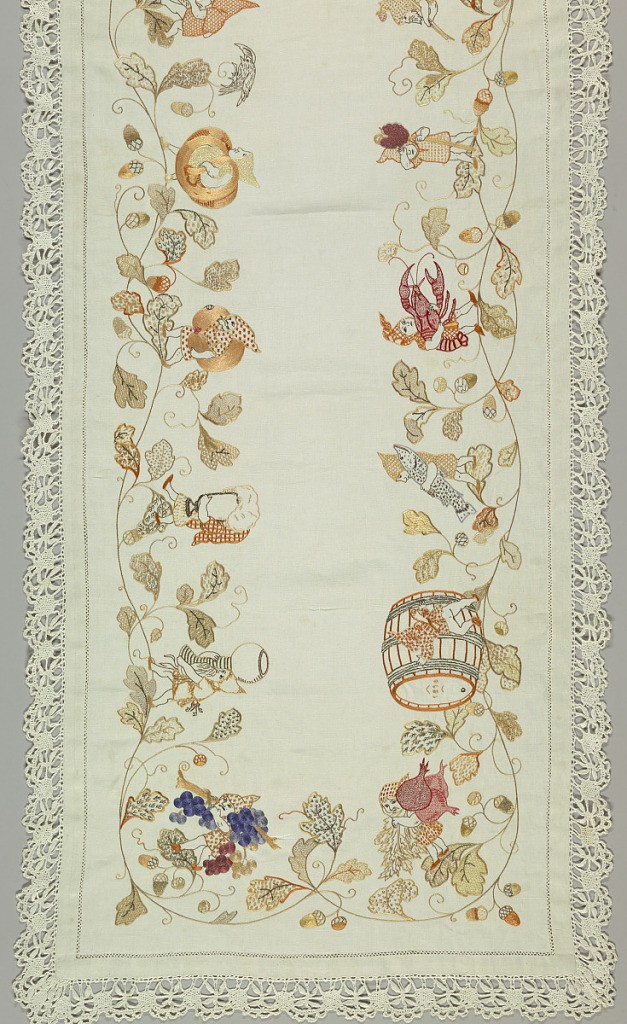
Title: Table cover
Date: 1890
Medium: silk on linen Technique: stem, running, satin and knot stitches on plain weave; deflected element border; bobbin lace border
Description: Seventeen embroidered gnomes walking on vines and leaves. Each carrying a different fruit, vegetable or objects such as: radishes, grapes, a wine cup, foaming beer mug, sausage, egg, carrots or turnips, cherries, wheat, mushrooms, strawberries, raspberries, lobster, and a barrel of wine dated 1890.